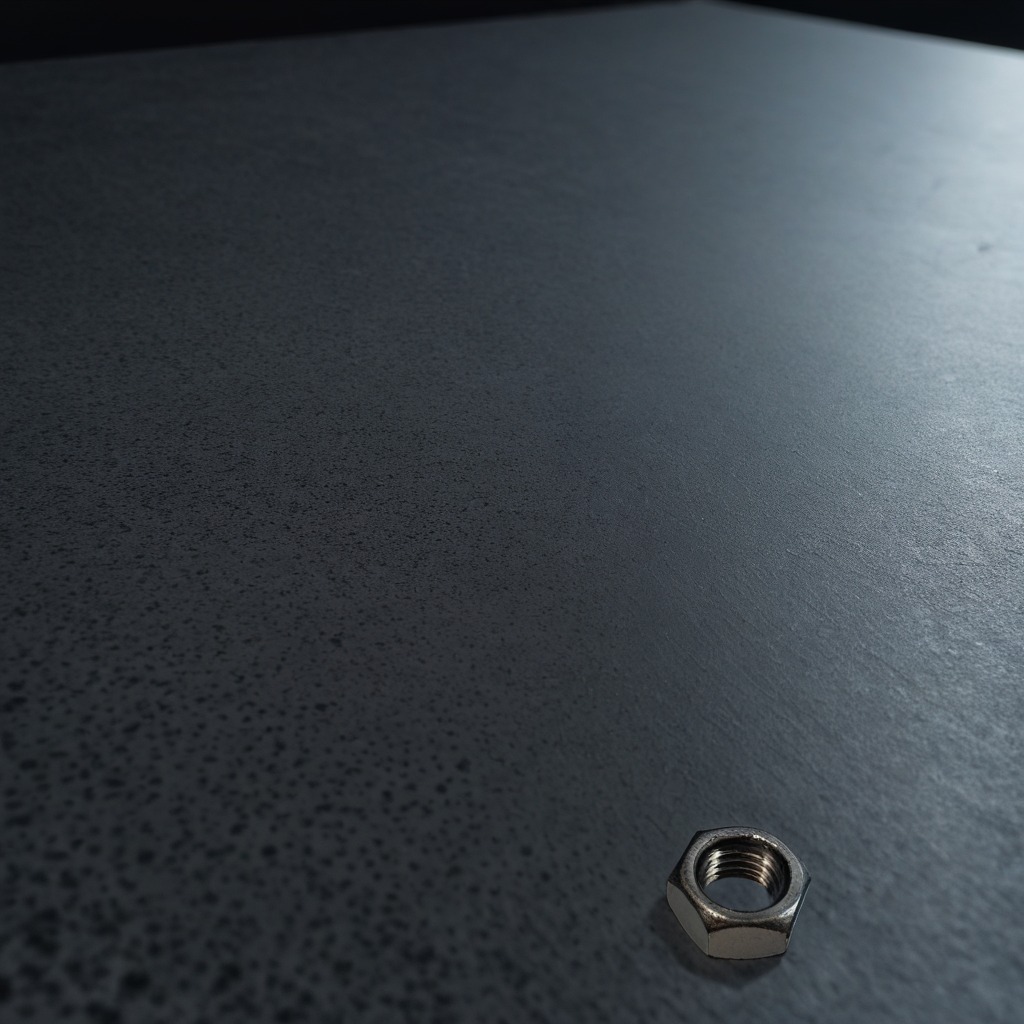
A metal nut is lying on the clean granite table inside a workshop at night.